Question: I have just created app on 'Facebook' to login using Facebook on my Website. Now, I want to change its Main Icon which you can see in below Image. How to do it ?
Do I need to set any extra permissions or setting in 'Facebook' app ?

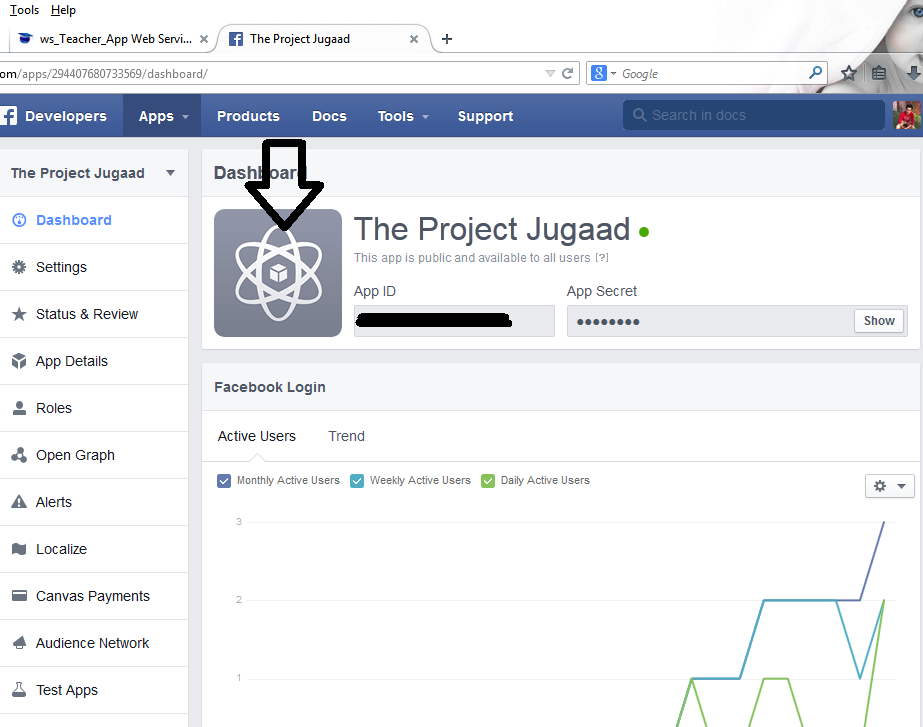
Answer: Go to the "App details" section and specify a "App Icon" from there. Although it's in 1024x1024, Facebook will scale it down for you.